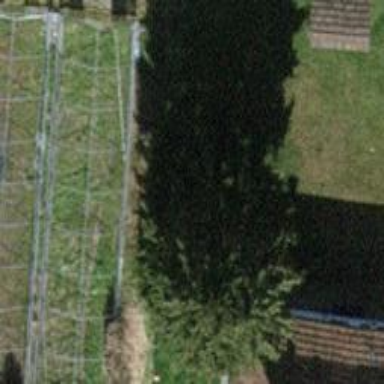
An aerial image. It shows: Greenhouse.